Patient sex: M
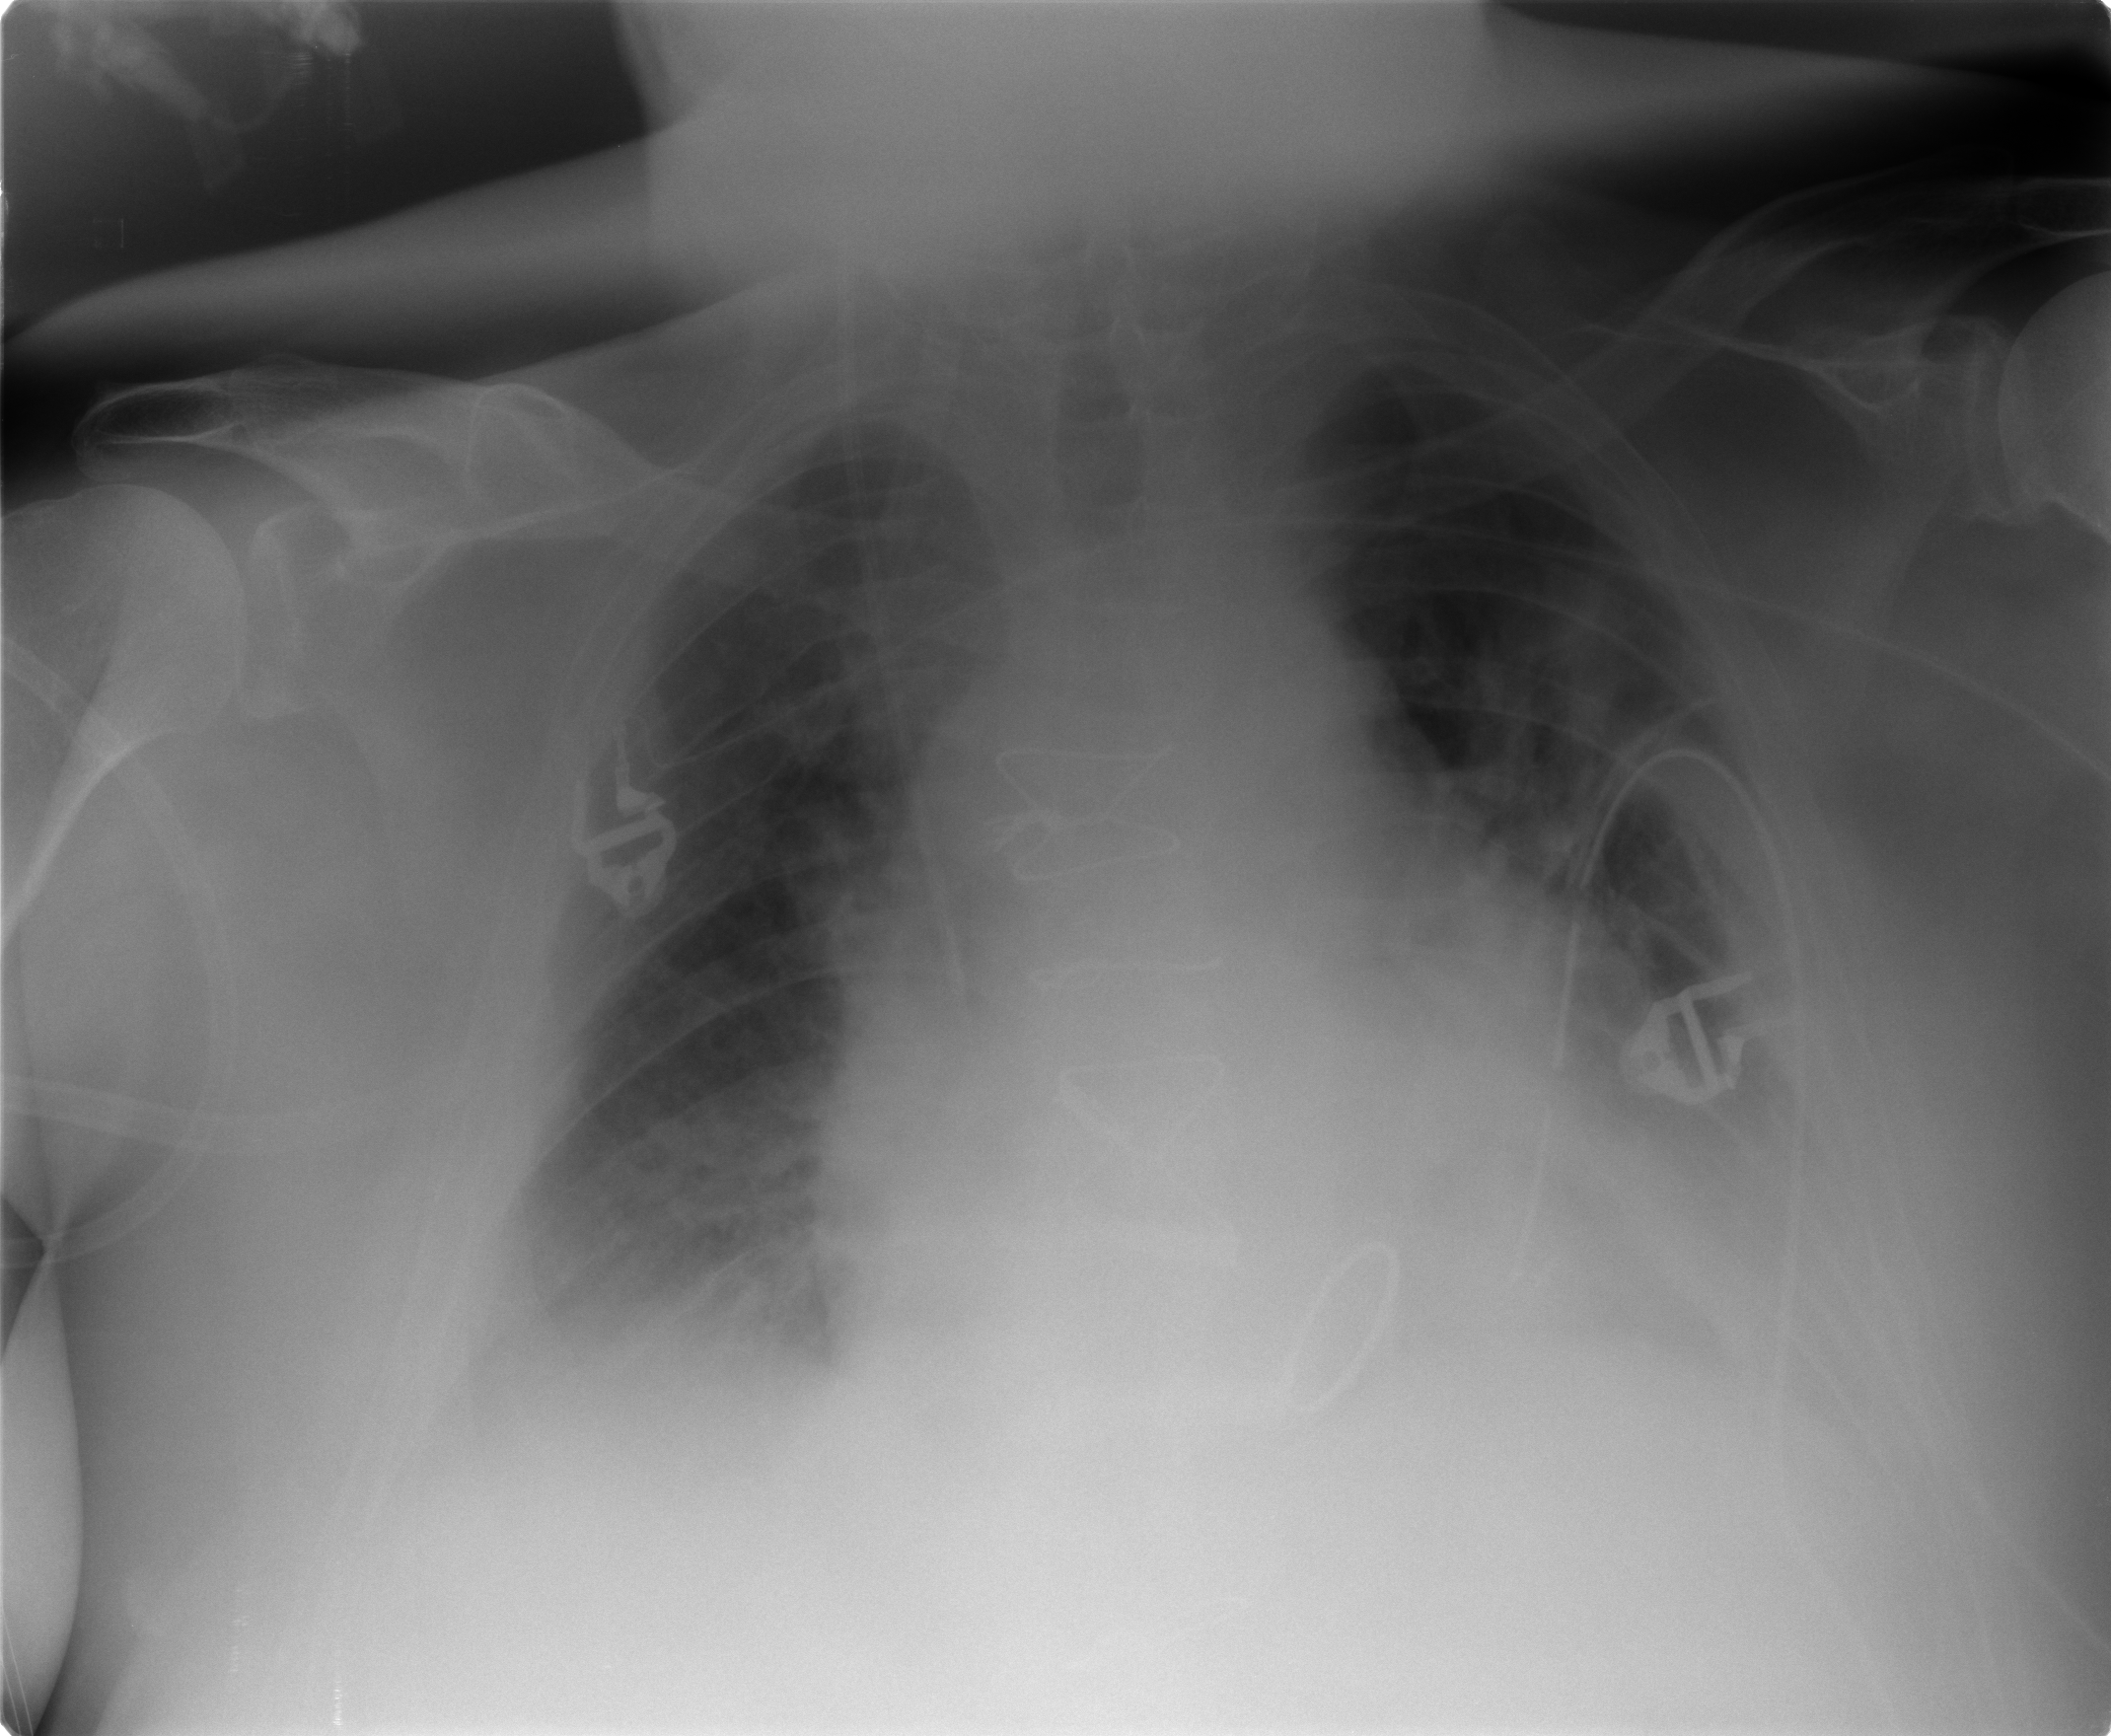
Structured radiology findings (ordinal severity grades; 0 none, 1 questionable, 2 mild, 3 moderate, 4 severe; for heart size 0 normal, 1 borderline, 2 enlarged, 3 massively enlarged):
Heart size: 3
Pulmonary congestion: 2
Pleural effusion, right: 2
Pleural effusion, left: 2
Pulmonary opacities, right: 0
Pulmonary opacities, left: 2
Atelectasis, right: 2
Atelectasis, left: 3